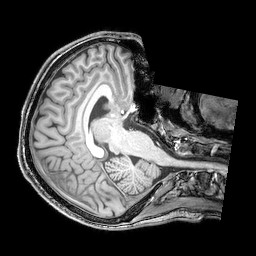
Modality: T1w
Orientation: axial